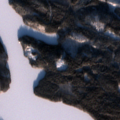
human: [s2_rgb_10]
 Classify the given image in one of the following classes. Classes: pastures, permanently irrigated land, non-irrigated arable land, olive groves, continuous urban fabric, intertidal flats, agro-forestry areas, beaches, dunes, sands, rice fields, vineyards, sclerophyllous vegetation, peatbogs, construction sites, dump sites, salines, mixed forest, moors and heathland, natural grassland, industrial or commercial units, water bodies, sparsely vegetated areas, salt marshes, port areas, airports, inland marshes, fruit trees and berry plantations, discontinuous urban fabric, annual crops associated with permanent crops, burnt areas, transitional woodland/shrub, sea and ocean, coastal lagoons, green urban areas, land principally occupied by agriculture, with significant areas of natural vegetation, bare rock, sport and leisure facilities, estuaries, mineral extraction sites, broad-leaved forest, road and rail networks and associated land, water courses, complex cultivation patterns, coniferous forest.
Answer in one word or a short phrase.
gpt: broad-leaved forest, coniferous forest, mixed forest, water bodies